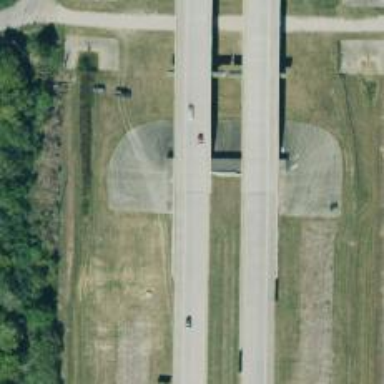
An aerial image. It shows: Bridge over motorway.